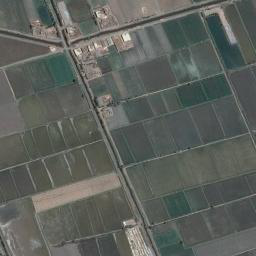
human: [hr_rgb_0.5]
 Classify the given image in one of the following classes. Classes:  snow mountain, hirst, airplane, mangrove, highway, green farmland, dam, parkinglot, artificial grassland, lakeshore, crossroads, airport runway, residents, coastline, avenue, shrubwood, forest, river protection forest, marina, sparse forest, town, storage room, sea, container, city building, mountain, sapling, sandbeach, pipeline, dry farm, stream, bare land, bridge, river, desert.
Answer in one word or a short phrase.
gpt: green farmland